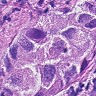
Metastatic tissue present: yes